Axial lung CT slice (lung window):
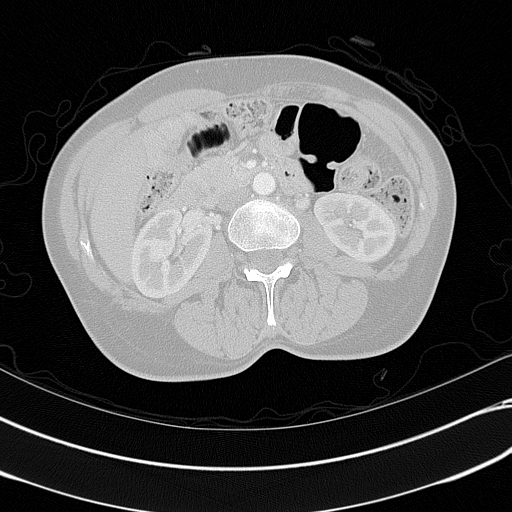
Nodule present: no